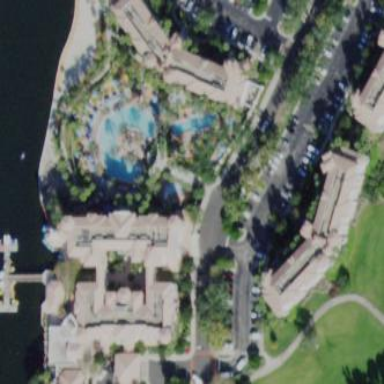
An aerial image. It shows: Hotel building.